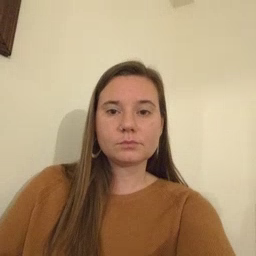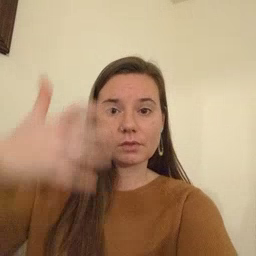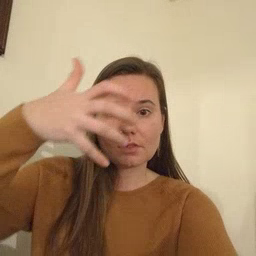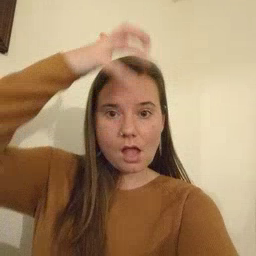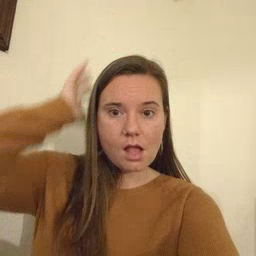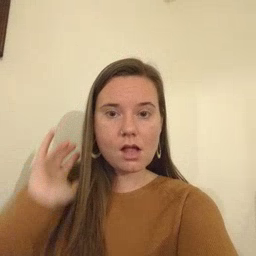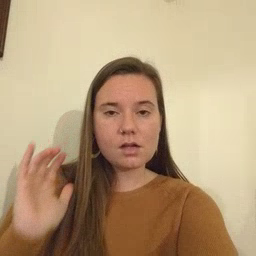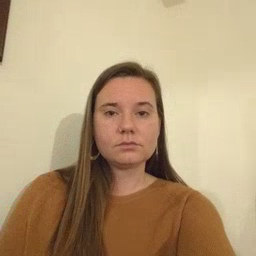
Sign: lion